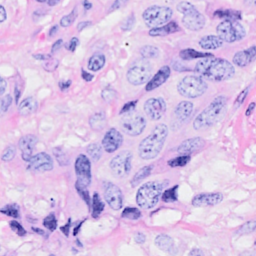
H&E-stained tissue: Breast